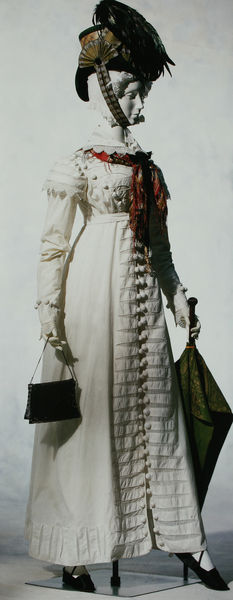
Titel: Redingote (à la Hussarde)
Standort: Kyoto (Japan)
Institution: Kyoto Costume Institute
Schlagwörter: feder, hand, weiß, grün, elegant, frau, hut, kleid, profil, schwarz, gürtel, regenschirm, rot, schal, schirm, tuch, mode, schleife, arm, arme, band, federn, kleidung, knoten, kragen, lang, spitze, ärmel, hals, hände, gewand, kostüm, mantel, kinn, knopf, statue, modell, schuhe, dunkelgrün, barun, riemen, halstuch, tusch, knöpfe, knopfleiste, foto, griff, hutschmuck, tasche, schuh, damast, puppe, handtasche, absätze, pumps, empire, geknöpft, fashion, modepuppe, festkleid, frauenkleidung, faru puppe, 19. jahrhundert, 20ger jahre